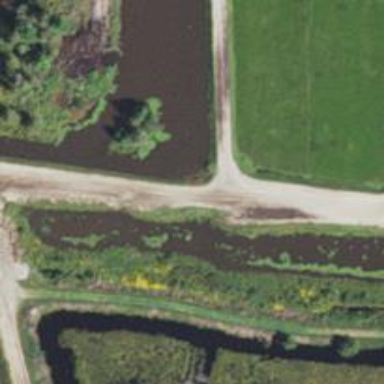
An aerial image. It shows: Canal.